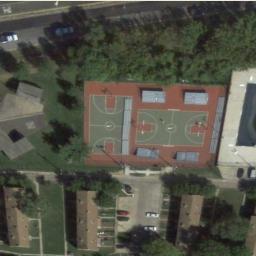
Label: basketball_court